Field crop: maize
Growth stage: 2
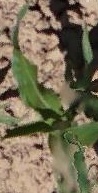
Species: maize